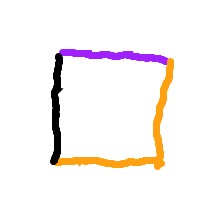
Shape: square